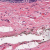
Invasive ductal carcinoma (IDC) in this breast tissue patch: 0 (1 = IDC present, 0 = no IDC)